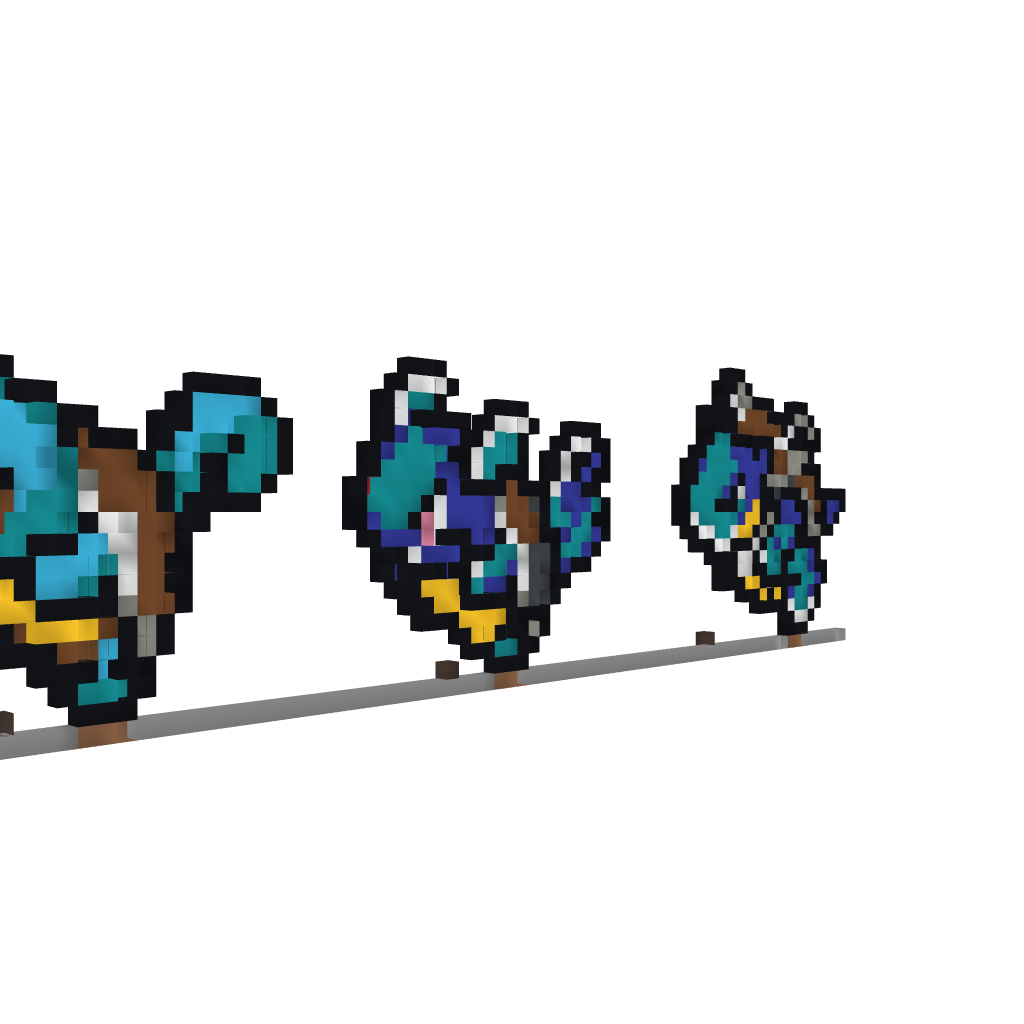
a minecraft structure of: Squirtle Wartortle and Blastoise Pixel Art